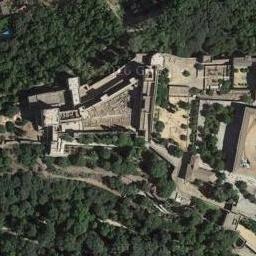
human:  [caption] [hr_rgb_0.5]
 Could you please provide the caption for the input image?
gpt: The palace with some palaces is surrounded by a forest .

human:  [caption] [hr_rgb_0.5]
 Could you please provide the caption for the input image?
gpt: There are many trees around the palace .

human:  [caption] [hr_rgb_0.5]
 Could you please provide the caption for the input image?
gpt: There are many round lawns near the palace .

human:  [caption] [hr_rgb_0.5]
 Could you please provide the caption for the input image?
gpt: The palace is surrounded by trees .

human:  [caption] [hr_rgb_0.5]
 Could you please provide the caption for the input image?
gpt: There are many green trees around the palace .